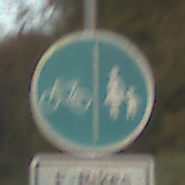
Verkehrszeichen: GetrennterRadUndGehwegRadwegLinks
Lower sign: BesondereFahrzeugeUndTransportgueter13
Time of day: SunriseSunset
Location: Outdoor (Nature)
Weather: PartlyCloudy
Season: NotSpecified
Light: Natural